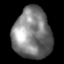
Tissue: lung
Cell type: Others
Senescence score: 0.2256
Nuclear area (px): 1910
Mean DAPI intensity: 124.487